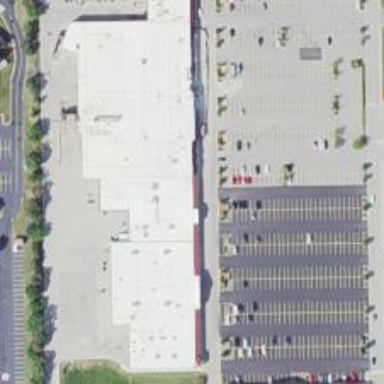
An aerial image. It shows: Supermarket.